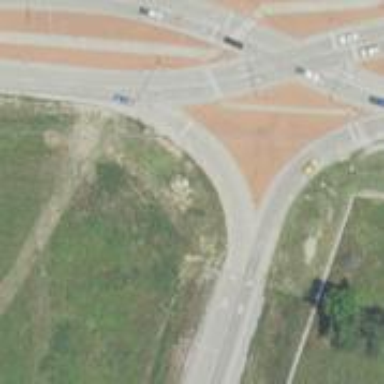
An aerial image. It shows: Motorway link at Diverging Diamond Interchange (DDI).